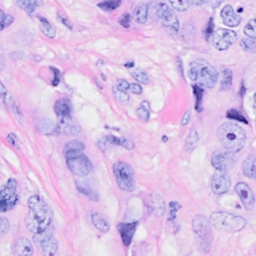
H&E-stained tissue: Breast